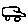
Label: car